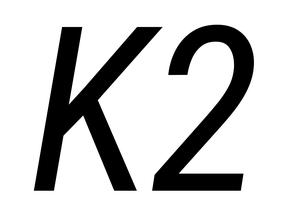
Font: Roboto-Italic_Condensed_Italic